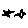
Label: star